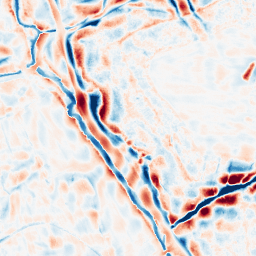
Category: wavelet
Decomposition family: wavelet_biorthogonal
Decomposition parameters: wavelet: bior5.5
level: 4
Upsampling method: edge_directed
Upsampling parameters: scale: 2
Upsampling scale: 2